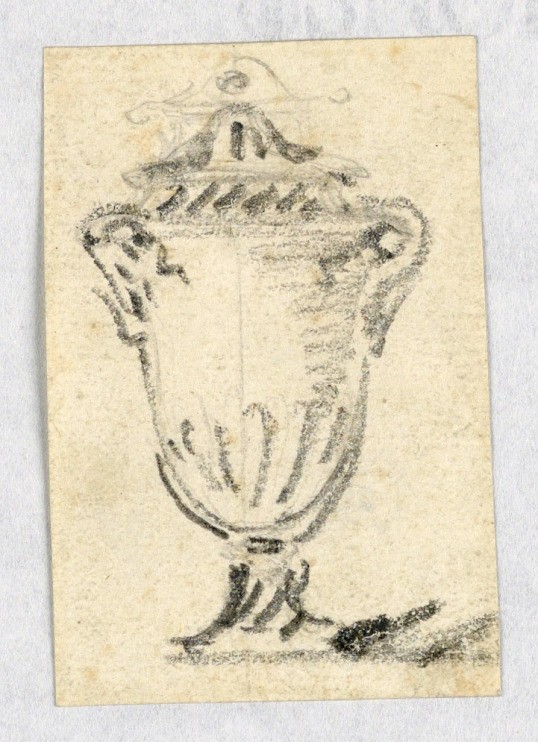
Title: Urn
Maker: Giuseppe Barberi, Italian, 1746–1809
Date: ca. 1775
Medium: Graphite, black chalk on off-white laid paper
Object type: Drawing
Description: Vertical rectangle with loose sketch of an urn.